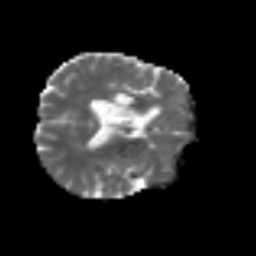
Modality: MD
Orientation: axial
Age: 75
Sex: female
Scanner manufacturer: siemens
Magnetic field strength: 3 T
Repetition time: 3.2 s
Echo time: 0.081 s